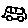
Label: car